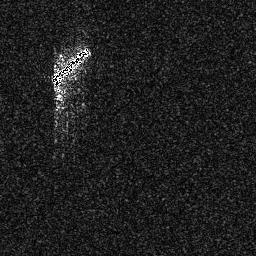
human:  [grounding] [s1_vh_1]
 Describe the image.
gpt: In the satellite image, there is  <ref>1 large ship </ref> <box>[[18, 17, 35, 33, 0]]</box> located at top left.